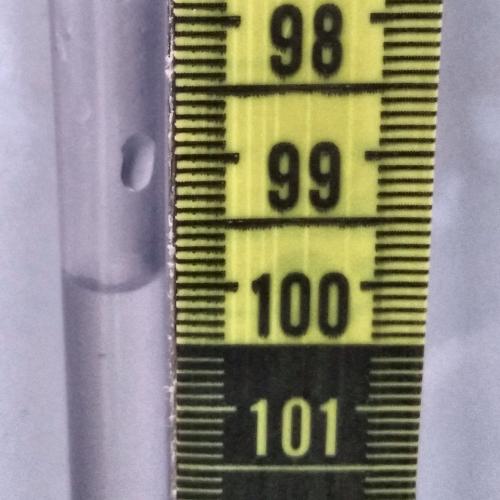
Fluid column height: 100.0 cm